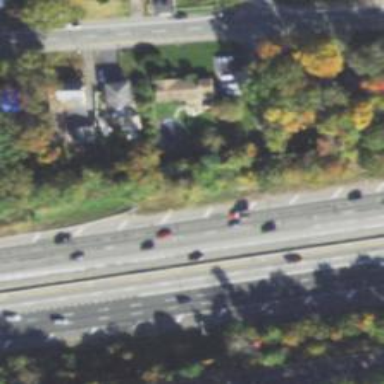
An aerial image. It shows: Asphalt motorway.